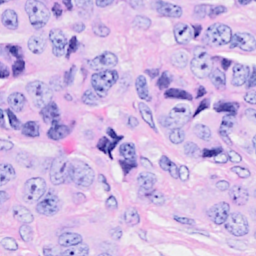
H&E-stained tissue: Breast